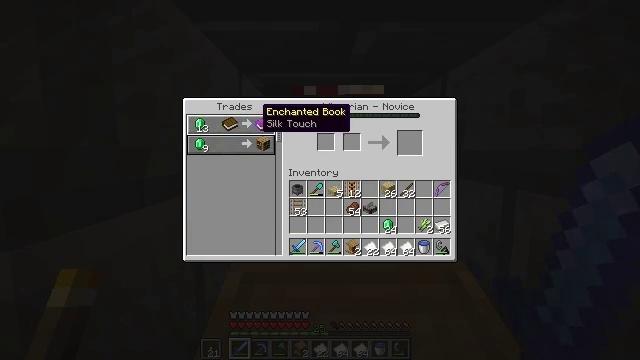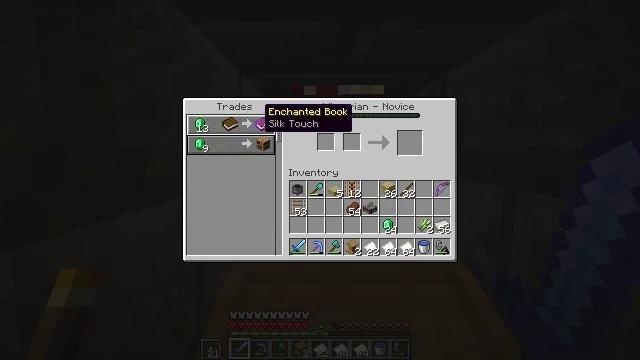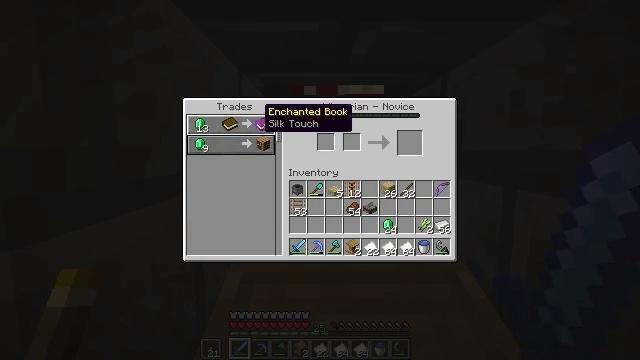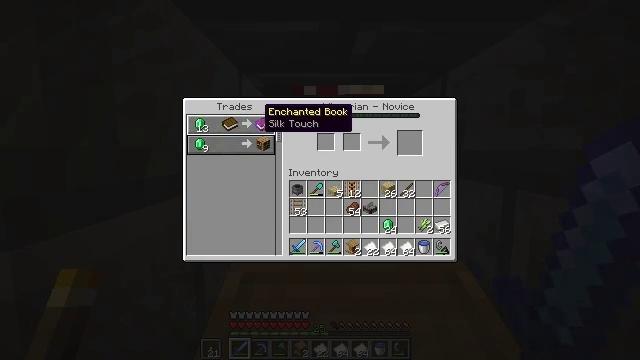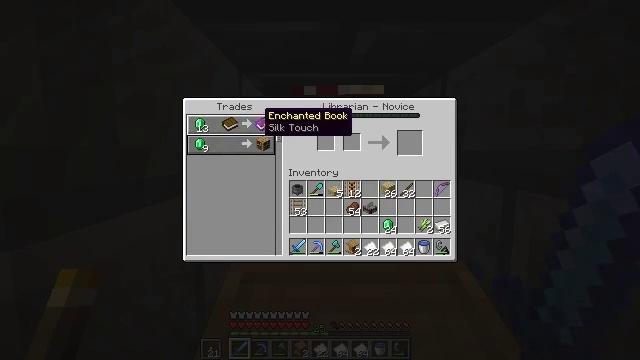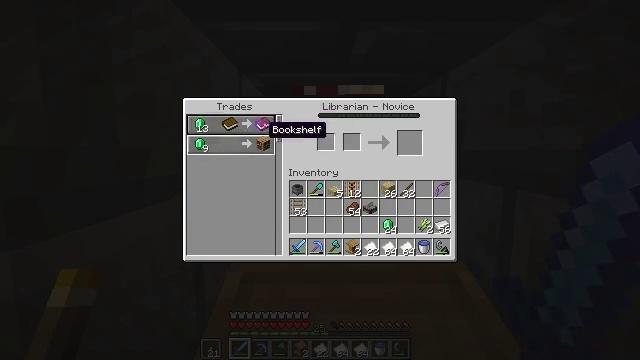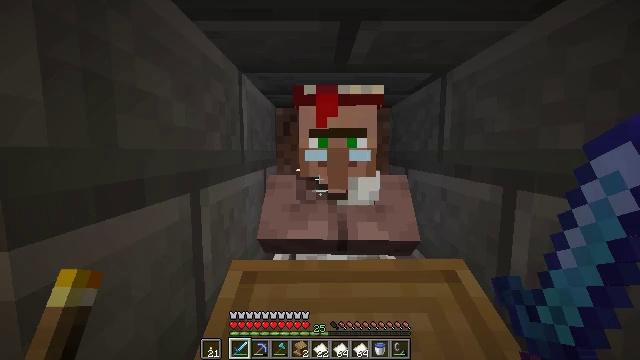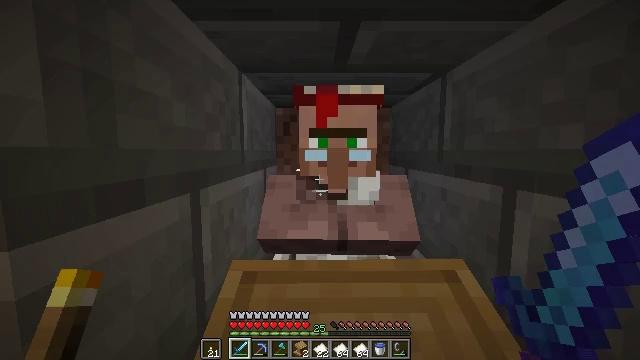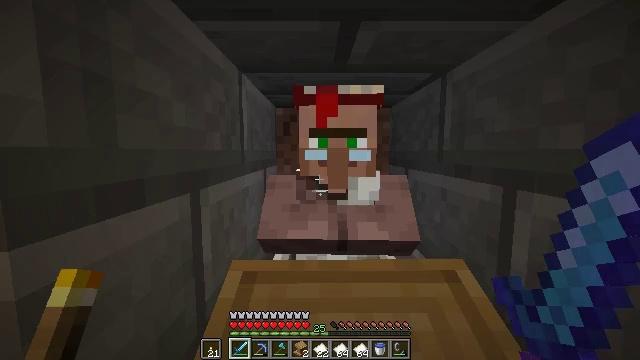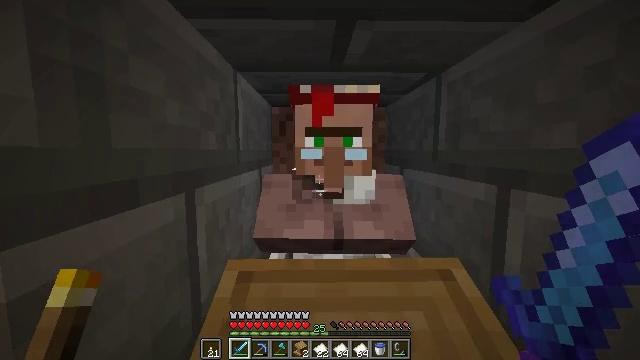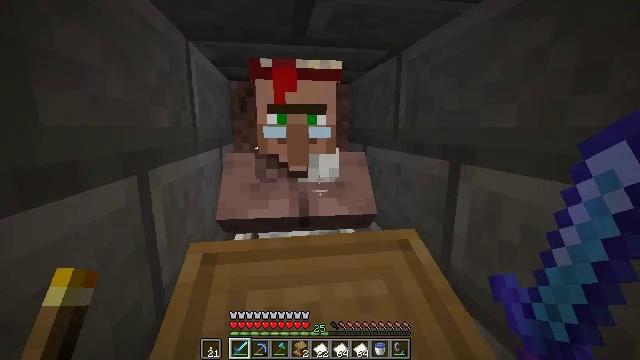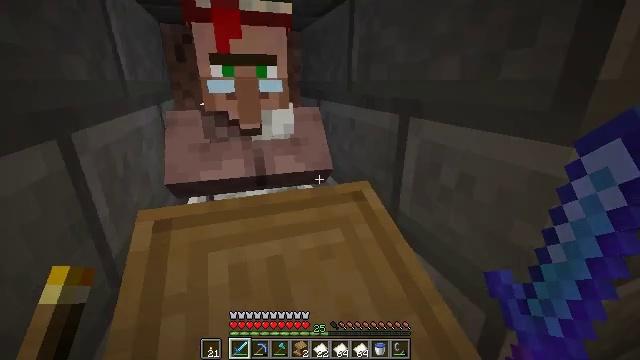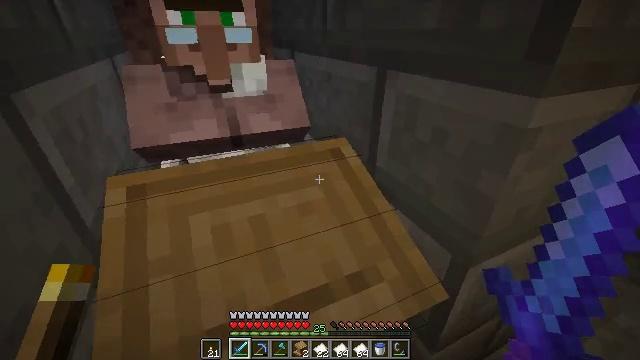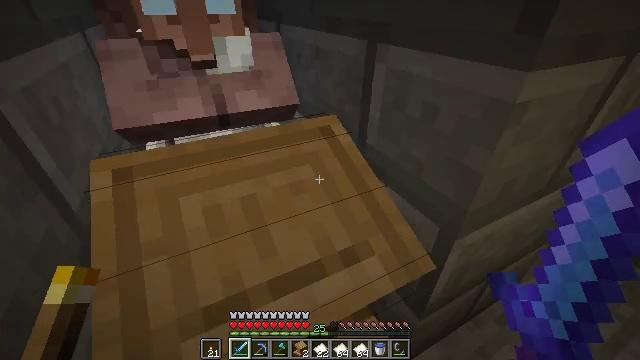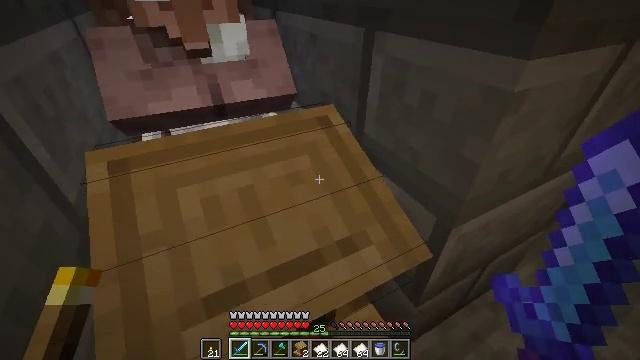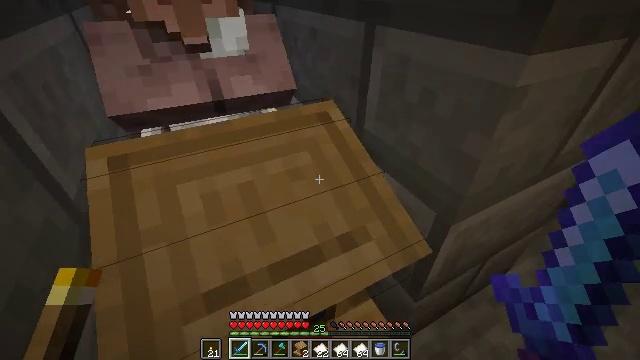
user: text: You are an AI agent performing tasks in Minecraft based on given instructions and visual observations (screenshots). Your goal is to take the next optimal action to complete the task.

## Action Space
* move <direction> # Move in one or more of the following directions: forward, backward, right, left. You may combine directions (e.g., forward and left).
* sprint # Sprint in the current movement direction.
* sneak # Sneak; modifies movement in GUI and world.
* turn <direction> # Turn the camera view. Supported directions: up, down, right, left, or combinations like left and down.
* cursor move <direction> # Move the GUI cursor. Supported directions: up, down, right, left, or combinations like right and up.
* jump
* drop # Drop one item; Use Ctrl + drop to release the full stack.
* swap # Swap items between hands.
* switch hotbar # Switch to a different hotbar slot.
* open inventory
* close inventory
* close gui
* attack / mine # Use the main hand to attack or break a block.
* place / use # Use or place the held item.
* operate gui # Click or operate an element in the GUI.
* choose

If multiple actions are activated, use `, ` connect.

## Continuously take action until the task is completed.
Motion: motion action
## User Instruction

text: Retrieve the lectern from the structure.
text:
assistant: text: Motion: no_op
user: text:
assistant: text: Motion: no_op
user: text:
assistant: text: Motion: no_op
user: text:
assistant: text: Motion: no_op
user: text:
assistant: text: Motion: turn down
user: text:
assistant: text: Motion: no_op
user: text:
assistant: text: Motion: no_op
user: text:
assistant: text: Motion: no_op
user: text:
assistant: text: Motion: no_op
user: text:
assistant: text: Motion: turn right and down
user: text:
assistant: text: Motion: turn right and down
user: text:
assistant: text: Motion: turn right and down
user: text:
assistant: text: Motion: turn right and down
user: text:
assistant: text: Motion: turn down
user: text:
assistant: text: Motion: no_op
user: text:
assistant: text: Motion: turn down
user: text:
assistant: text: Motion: turn down
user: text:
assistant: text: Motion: turn down
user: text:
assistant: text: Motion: turn left and down
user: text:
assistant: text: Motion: turn left and down
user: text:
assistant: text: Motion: turn left and down
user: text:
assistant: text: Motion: turn down
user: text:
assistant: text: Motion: no_op
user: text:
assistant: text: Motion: turn left and down
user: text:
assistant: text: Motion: turn left and down
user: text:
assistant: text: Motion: turn down, attack / mine
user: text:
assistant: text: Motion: attack / mine
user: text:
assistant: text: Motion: attack / mine
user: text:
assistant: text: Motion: attack / mine
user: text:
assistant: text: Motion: attack / mine